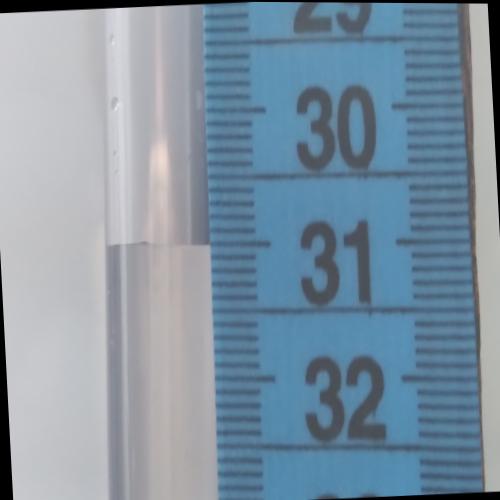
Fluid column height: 31.0 cm